Question: I have an android app, which currently uses 1 activity only, in landscape mode only, 'android:screenOrientation="sensorLandscape"'
I want fragment 1 to take 50% of the space of RelativeLayout, (that means 50% of the parent RelativeLayout width and height). Same with fragment 2.
I heard using weights is not advisable as it might cause performance issues.
This is what I want:

This is my code (ignore the 40dp values):
'''
<RelativeLayout xmlns:android="http://schemas.android.com/apk/res/android"
xmlns:tools="http://schemas.android.com/tools"
android:layout_width="match_parent"
android:layout_height="match_parent"
android:paddingLeft="@dimen/activity_horizontal_margin"
android:paddingRight="@dimen/activity_horizontal_margin"
android:paddingTop="@dimen/activity_vertical_margin"
android:paddingBottom="@dimen/activity_vertical_margin"
tools:context=".MainPreviewActivity">
<fragment
android:layout_width="40dp"
android:layout_height="40dp">
</fragment>
<fragment
android:layout_width="40dp"
android:layout_height="40dp">
</fragment>
</RelativeLayout>
'''
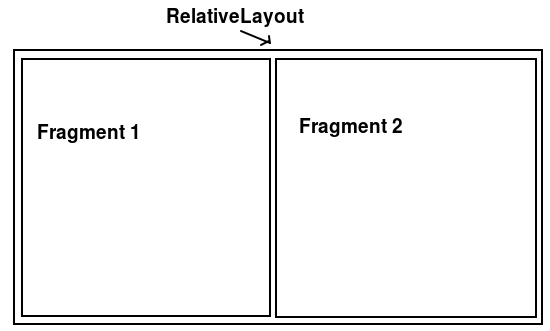
Answer: Alternatively, you could have in your , use a 'FrameLayout' as root and handle re-sizing yourself in of your activity. That way you'll be in control on what happens during a resize/rotate.
To me that seems an over-kill, though. I would simply go for 'LinearLayout' and 'layout_weight' as suggested in the previous comment. For such a simple layout there shouldn't be any performance issues. That depends, of course, on the complexity of your fragments' layouts.